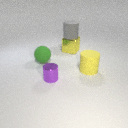
small purple metal cylinder in front of large green rubber sphere